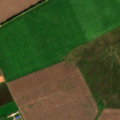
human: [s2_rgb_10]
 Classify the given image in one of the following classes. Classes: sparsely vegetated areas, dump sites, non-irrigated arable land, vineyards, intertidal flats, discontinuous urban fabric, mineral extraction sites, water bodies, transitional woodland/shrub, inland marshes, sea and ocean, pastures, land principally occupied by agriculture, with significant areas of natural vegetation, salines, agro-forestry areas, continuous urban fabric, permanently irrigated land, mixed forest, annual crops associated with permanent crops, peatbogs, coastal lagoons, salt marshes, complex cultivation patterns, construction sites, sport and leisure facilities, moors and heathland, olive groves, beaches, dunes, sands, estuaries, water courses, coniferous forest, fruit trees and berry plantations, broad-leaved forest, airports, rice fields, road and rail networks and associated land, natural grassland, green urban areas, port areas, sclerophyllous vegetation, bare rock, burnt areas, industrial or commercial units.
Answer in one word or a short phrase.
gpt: industrial or commercial units, non-irrigated arable land, natural grassland